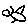
Label: bird